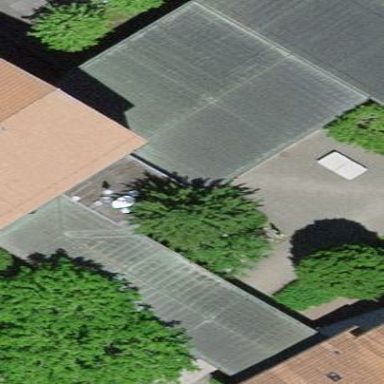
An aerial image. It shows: View of roof of building.